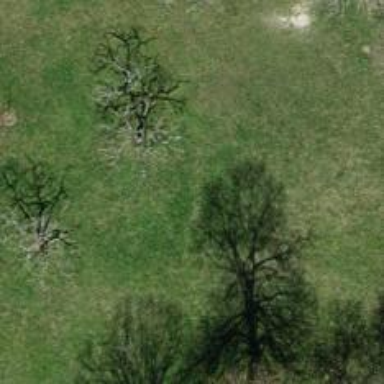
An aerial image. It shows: Mixed leaf-type tree in natural setting.